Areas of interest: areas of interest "South Station Vehicle Inspection Station"
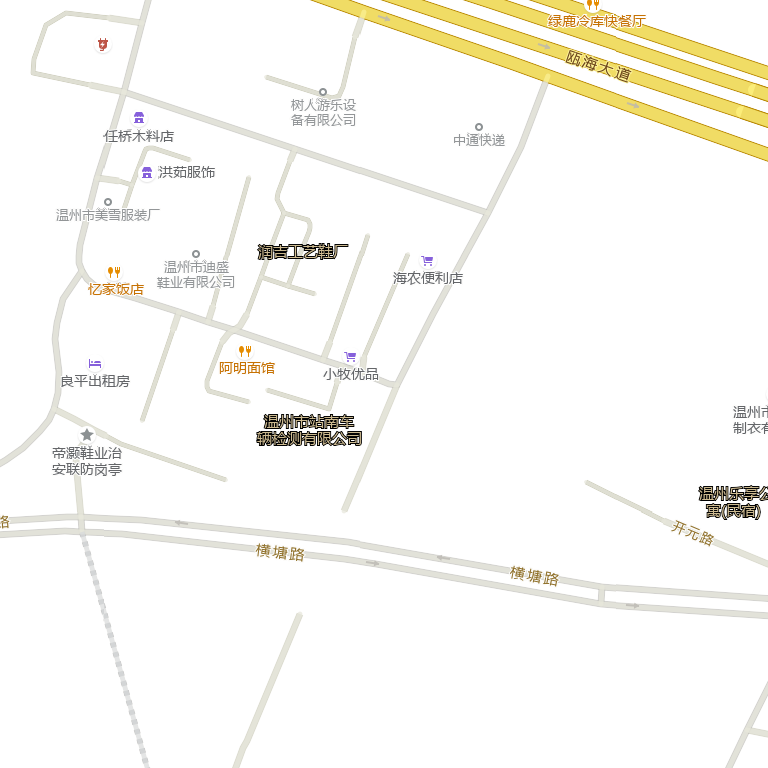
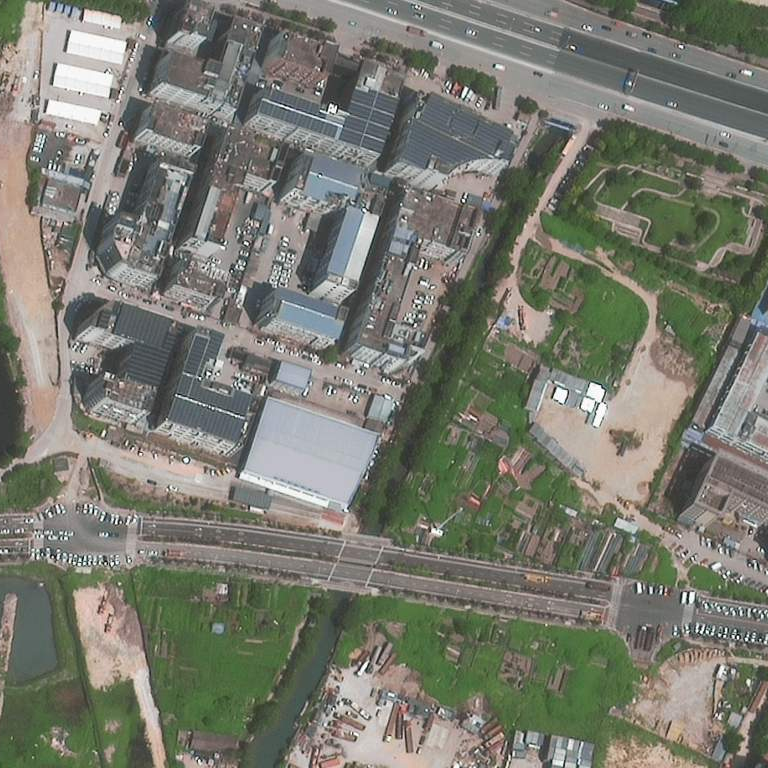